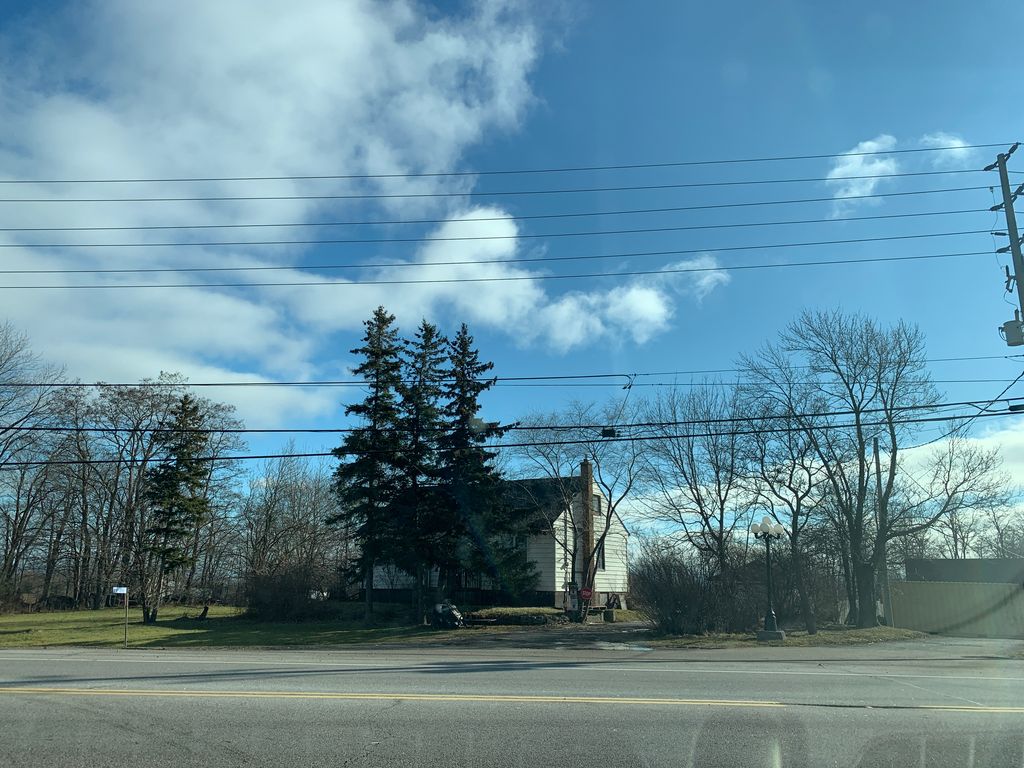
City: hamilton